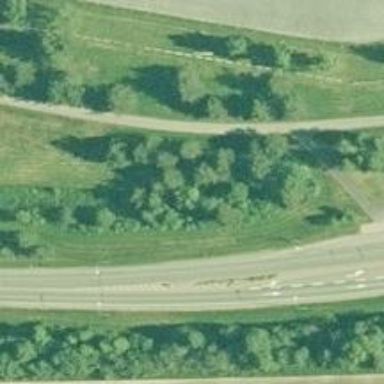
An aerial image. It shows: Asphalt cycleway.